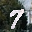
Label: 7